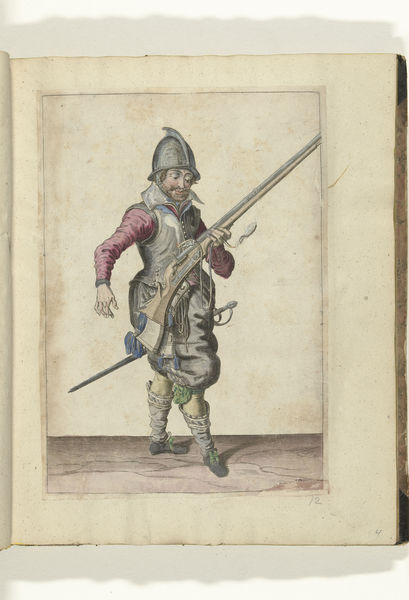
Titel: Soldaat die zijn roer met zijn linkerhand schuin omhoog gericht vasthoudt (nr. 12), ca. 1600
Künstler: Jacob de (II) Gheyn
Standort: Amsterdam
Institution: Rijksmuseum
Schlagwörter: gemälde, hand, mann, weiß, grau, rot, arm, wache, schuhe, buch, schwert, soldat, waffe, degen, helm, stiefel, silbern, gewehr, schusswaffe, stifel, vorderlader, bewaffneter, soldadt